Question: Is there an option to change the sharing settings trough drive SDK?
If I add permissions at user level with a email Id. I can see the visibility perms of doc as .
If I set permission to { 'value': None, 'type': "anyone", 'role': "writer"}. I can see the visibility perms of doc as "".

Can any help, what settings can set sharing settings to .
The issue with public on web is we could see anonymous users are able to find the doc and we could see unknown presence on the doc..
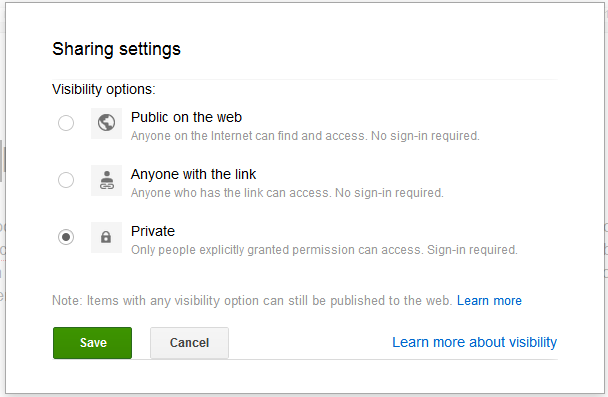
Answer: Try
'''
'value' => 'me', 'type' => 'anyone', 'role' => 'reader', 'withLink' => true
'''
This will change sharing settings to Anyone with link.